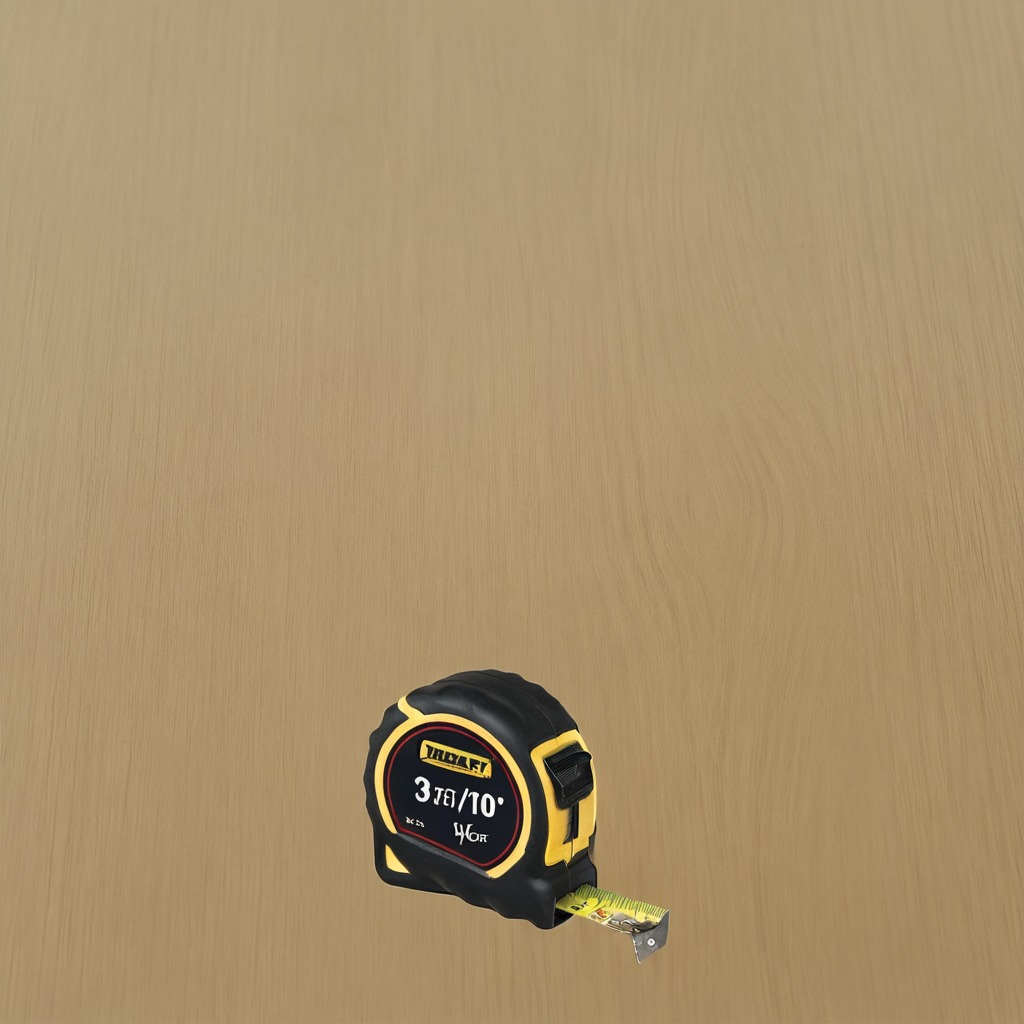
A measuring tape lying on a plywood surface in a paint workshop lit by afternoon window light.